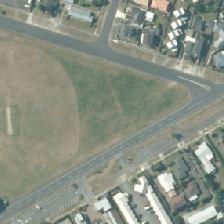
Land cover: urban_parkland